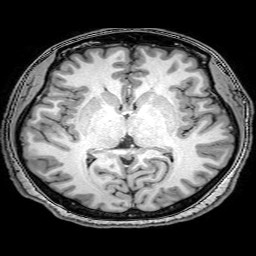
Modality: T1w
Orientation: coronal
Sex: female
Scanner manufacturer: philips
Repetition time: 0.008181 s
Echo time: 0.00375 s